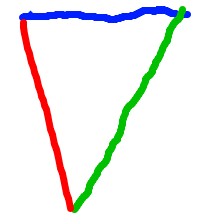
Shape: triangle